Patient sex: M
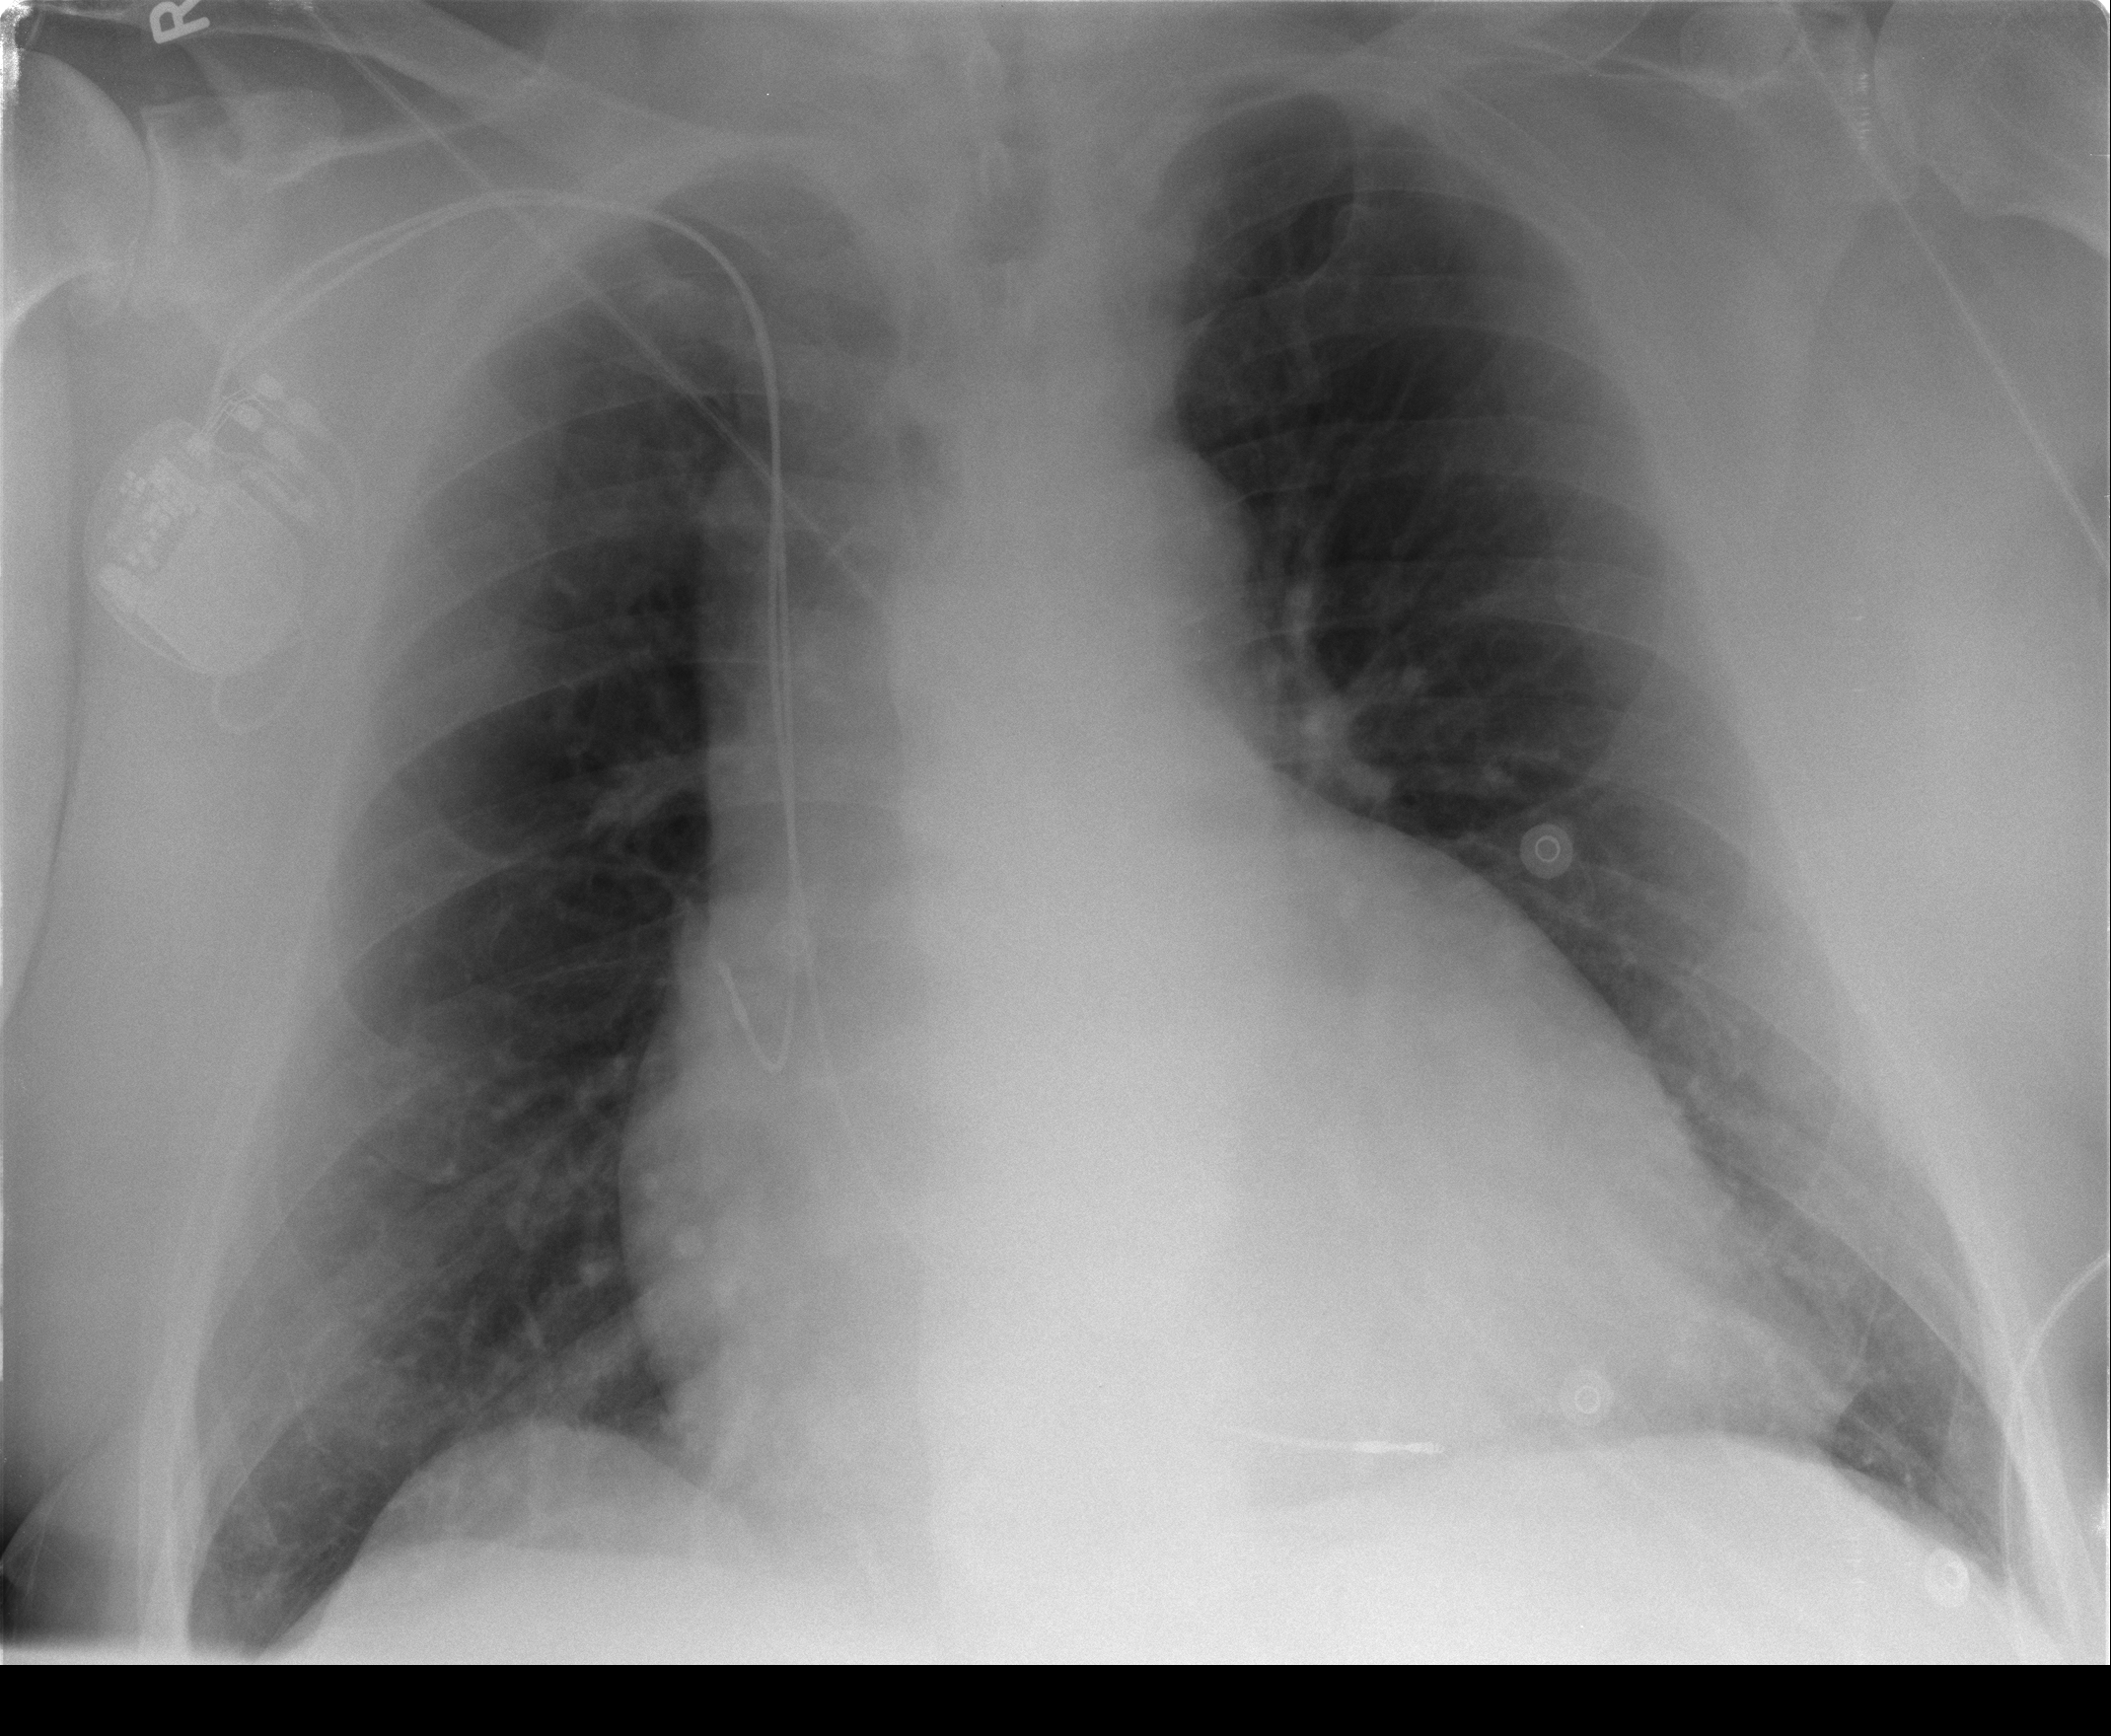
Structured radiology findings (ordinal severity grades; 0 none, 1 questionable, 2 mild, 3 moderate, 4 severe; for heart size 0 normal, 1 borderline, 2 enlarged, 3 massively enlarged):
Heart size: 2
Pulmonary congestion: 1
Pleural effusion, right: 0
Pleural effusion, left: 0
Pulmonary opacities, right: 0
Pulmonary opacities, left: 0
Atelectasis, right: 0
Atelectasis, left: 0